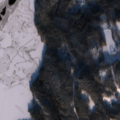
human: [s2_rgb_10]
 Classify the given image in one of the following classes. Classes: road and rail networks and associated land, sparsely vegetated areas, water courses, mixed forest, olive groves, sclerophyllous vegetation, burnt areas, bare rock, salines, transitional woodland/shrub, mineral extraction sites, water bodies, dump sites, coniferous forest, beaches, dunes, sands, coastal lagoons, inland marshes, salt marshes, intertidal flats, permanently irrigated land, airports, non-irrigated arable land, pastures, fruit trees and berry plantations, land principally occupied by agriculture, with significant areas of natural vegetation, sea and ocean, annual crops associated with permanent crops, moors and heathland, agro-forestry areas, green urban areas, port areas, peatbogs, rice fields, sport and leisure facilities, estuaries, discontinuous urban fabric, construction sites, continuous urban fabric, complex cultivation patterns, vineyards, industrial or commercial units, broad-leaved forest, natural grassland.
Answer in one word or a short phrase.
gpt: coniferous forest, mixed forest, water bodies